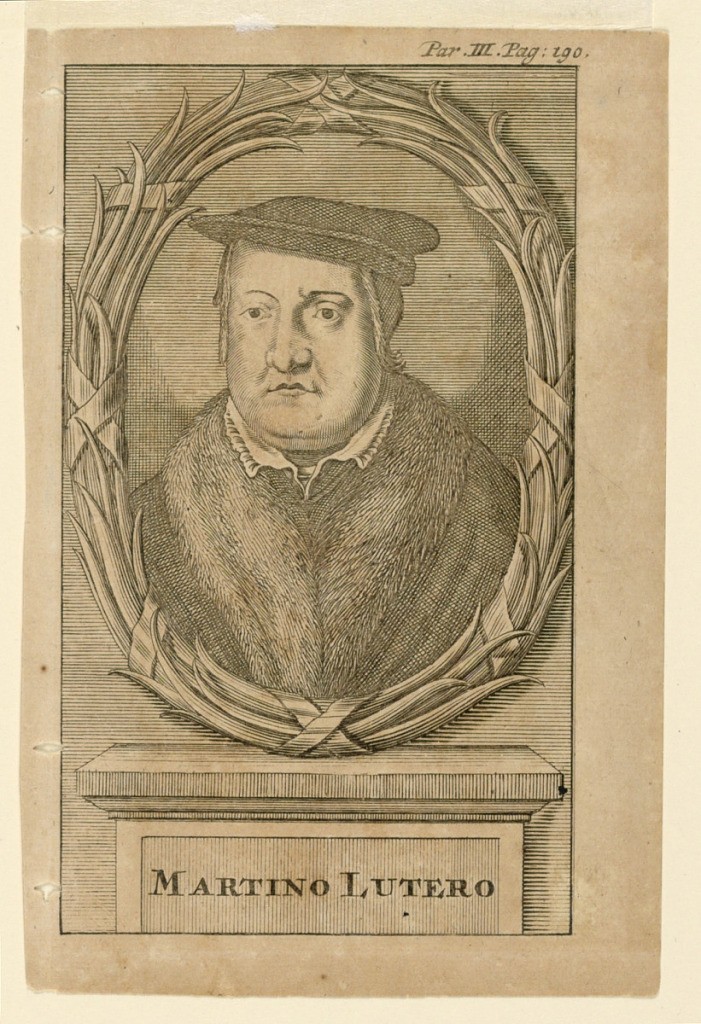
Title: Portrait of Martin Luther (1483-1546)
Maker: Martin Luther, German, 1483 - 1564
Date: ca. 1725-1750
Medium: Engraving on paper
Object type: Print
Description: Bust-length portrait in frontal view. Luther is wearing a hat and a coat with a fur collar. The portrait is in an oval frame composed of palm leaves and tied with ribbons. It stands on a small inscribed pedestal.